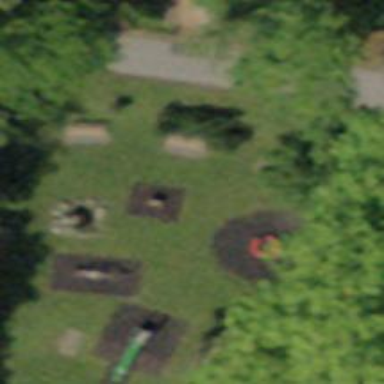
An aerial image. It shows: Springy playground.